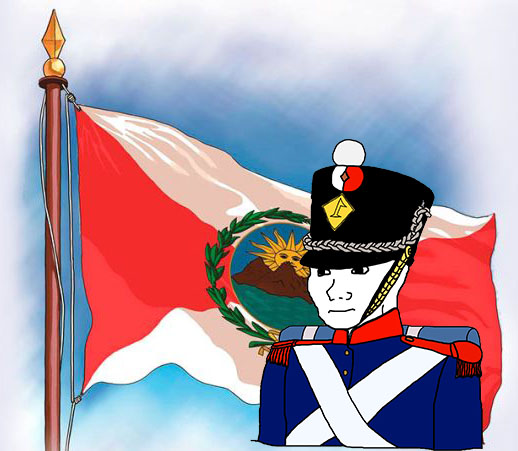
Label: 5_Wojak_with_Background